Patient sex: F
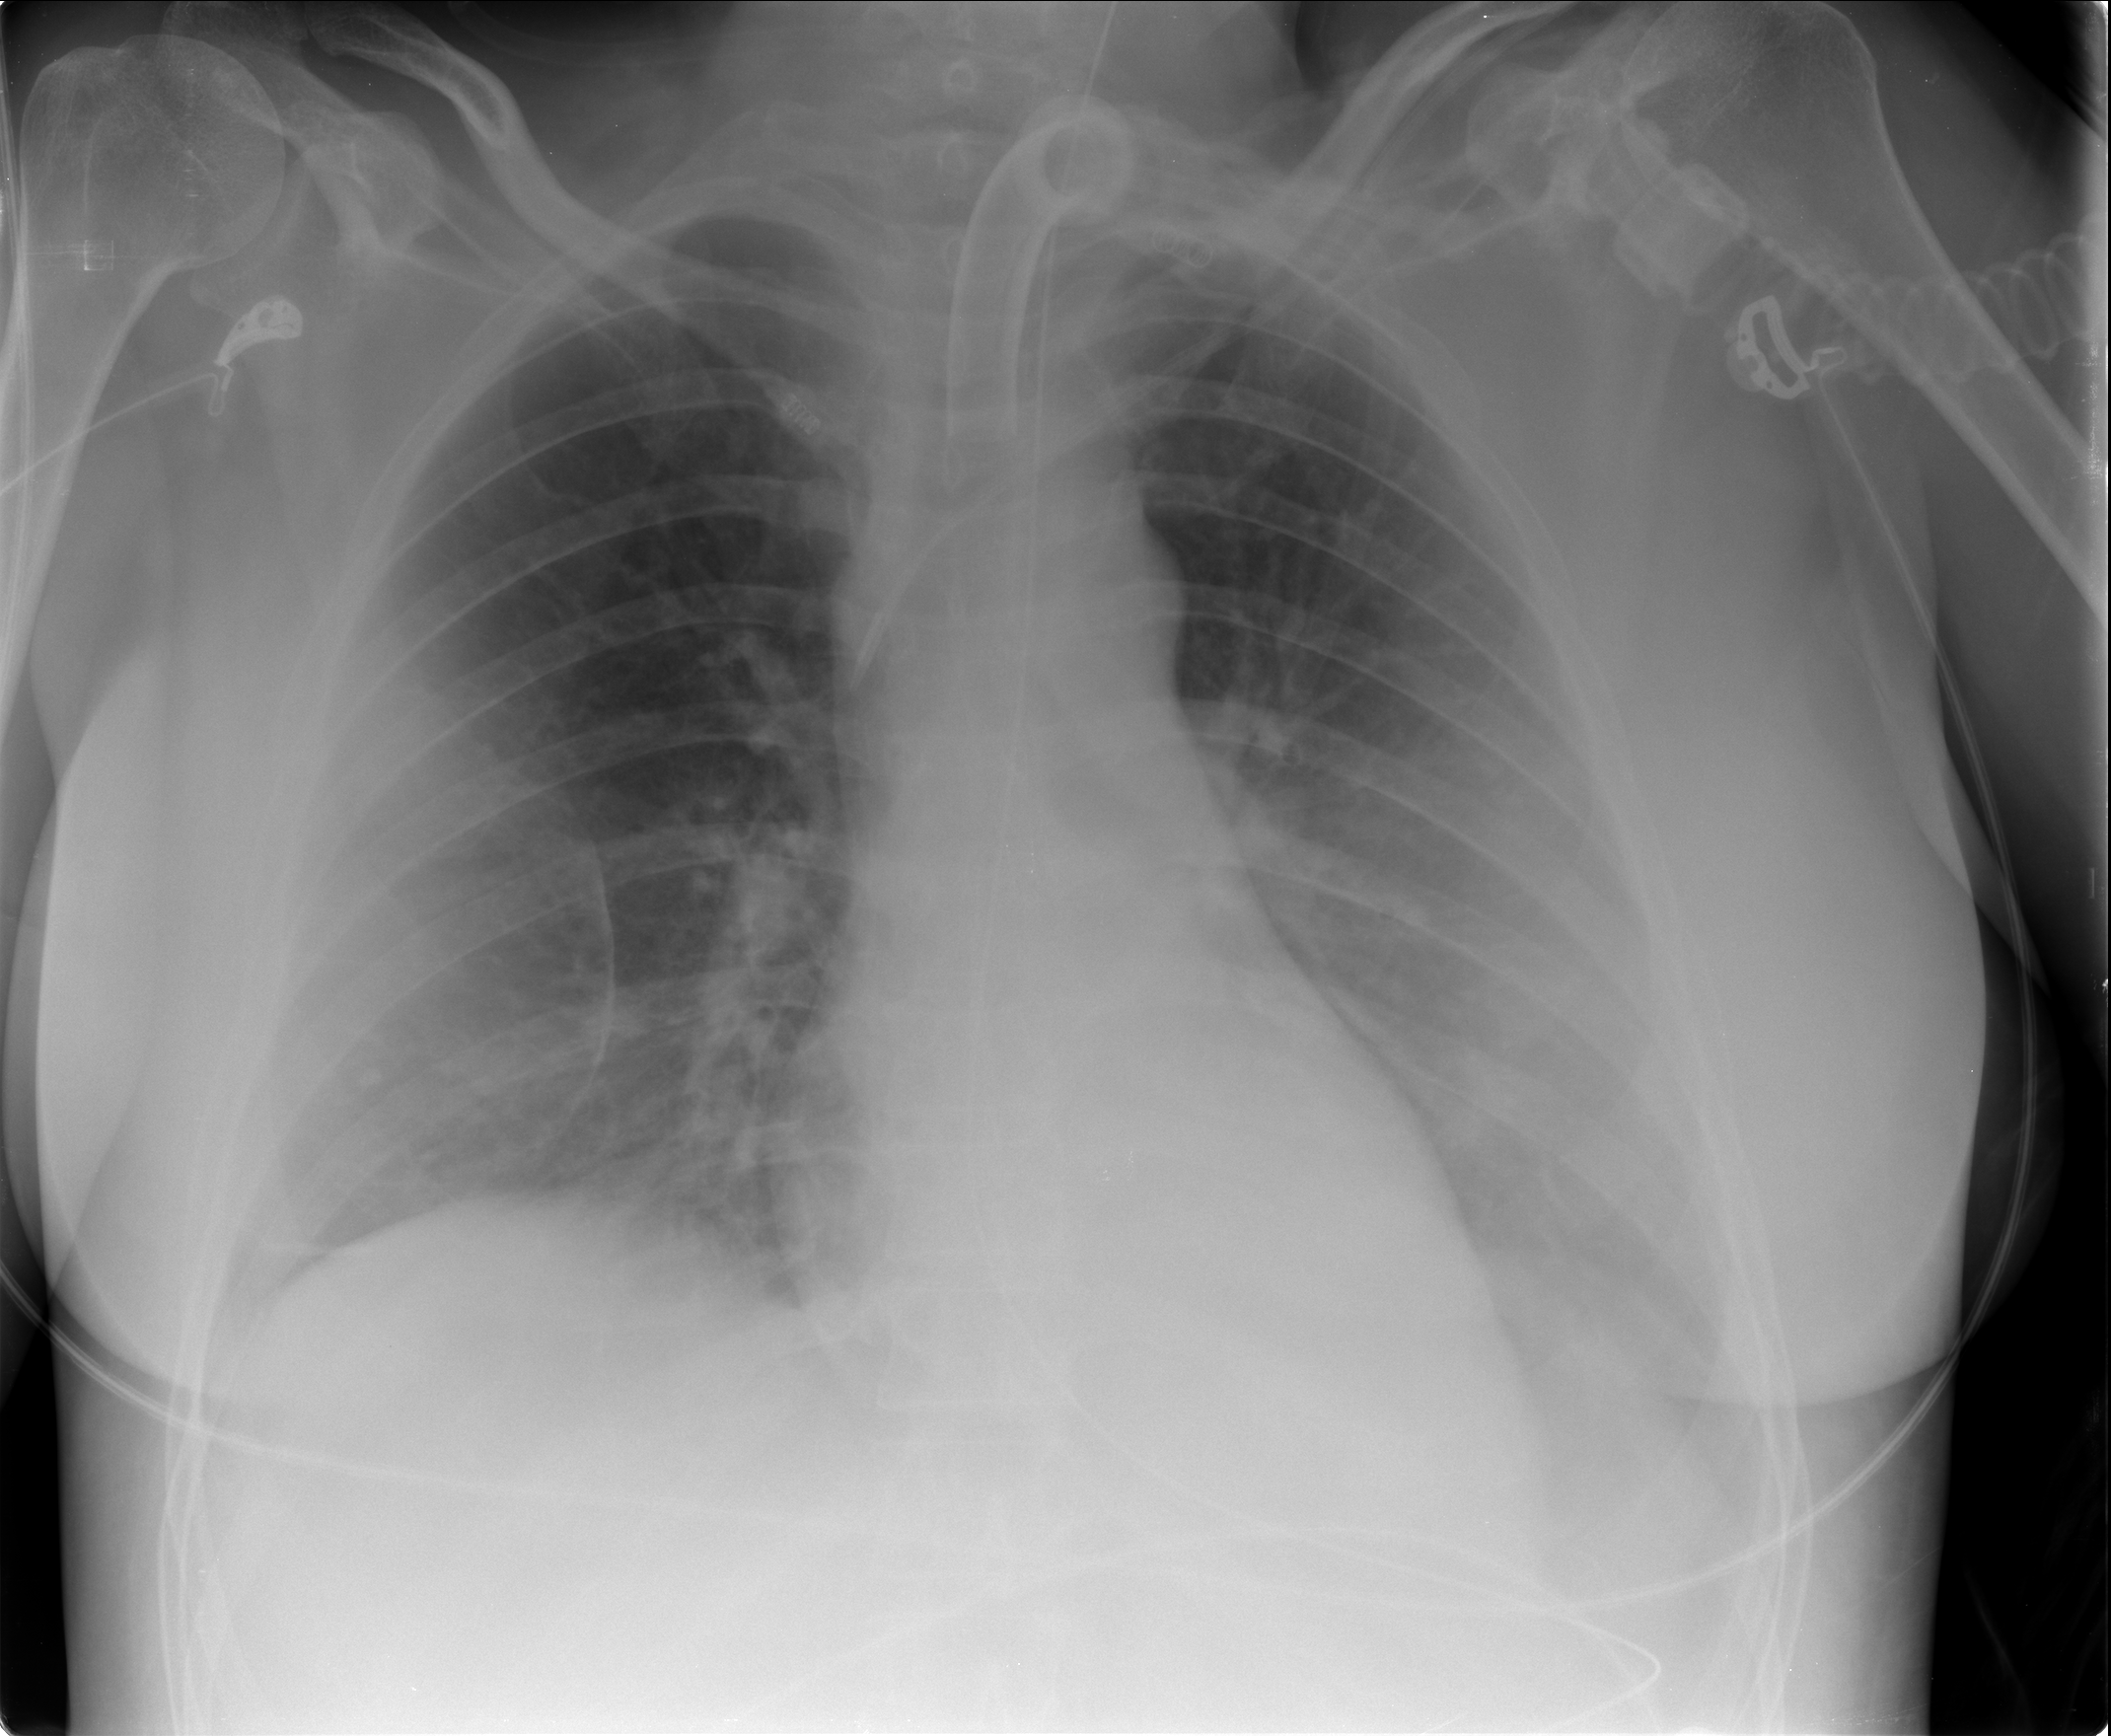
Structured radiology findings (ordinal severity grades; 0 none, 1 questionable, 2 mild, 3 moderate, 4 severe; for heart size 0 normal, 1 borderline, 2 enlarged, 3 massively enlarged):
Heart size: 1
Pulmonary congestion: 2
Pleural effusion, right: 2
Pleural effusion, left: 3
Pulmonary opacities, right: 2
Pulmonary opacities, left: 3
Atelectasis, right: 2
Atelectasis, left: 3